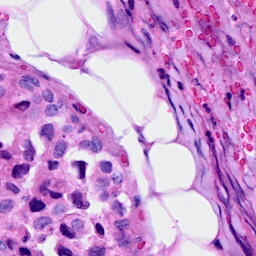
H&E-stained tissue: Breast